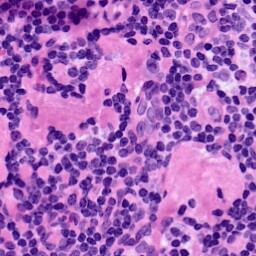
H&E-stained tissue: LymphNode